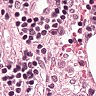
Metastatic tissue present: no